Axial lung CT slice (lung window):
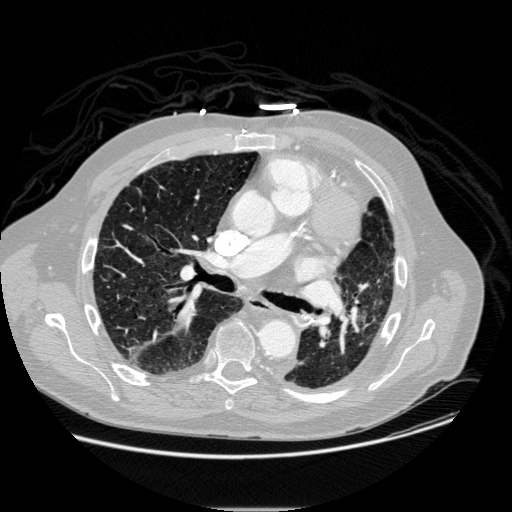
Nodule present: no